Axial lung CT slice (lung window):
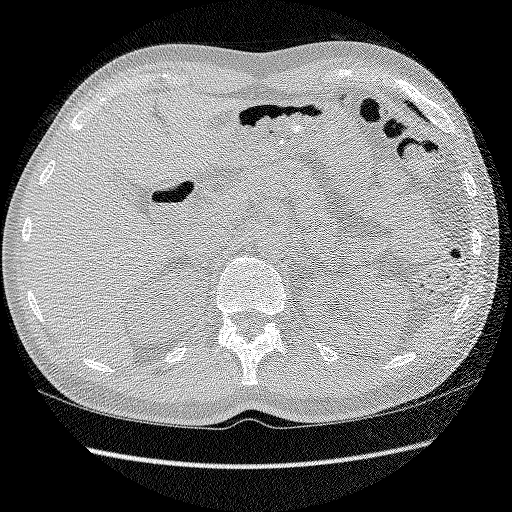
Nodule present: no